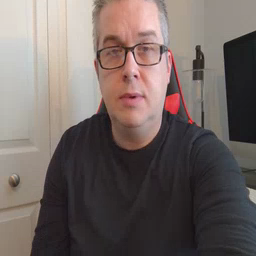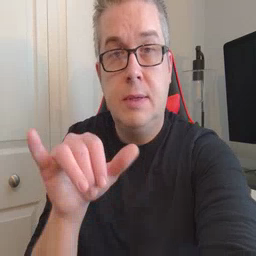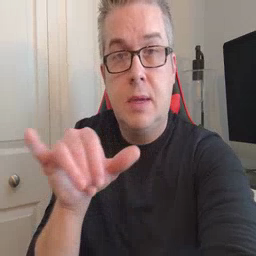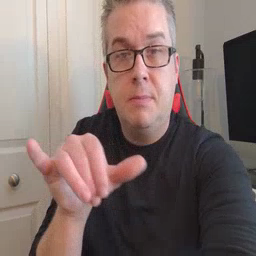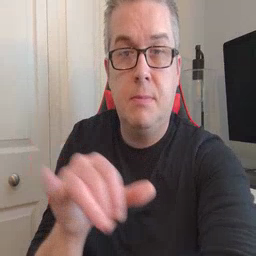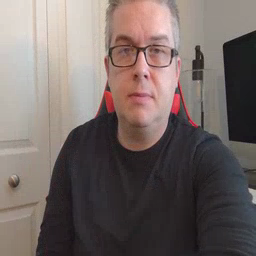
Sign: same